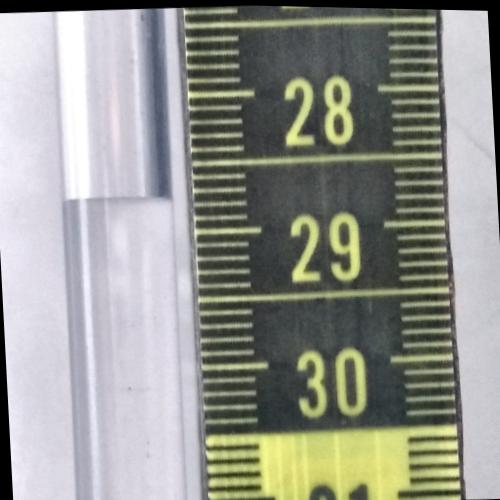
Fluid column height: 28.8 cm